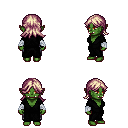
a pixel art fantasy rpg character, female body template, orc, green skin, gray robe, metal pants, white blonde loose hair, white cloth bandages, four views (front, back, left, right), 2x2 character sprite sheet, small pixel art, hard edges, no anti-aliasing